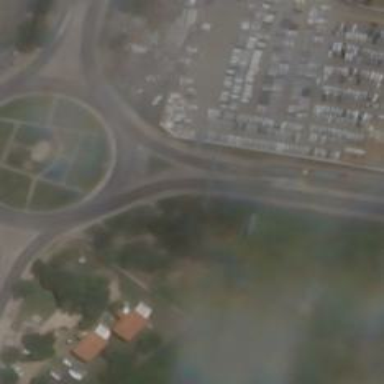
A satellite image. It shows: Secondary road bridge over roundabout junction.